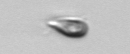
Label: Cryptophyta